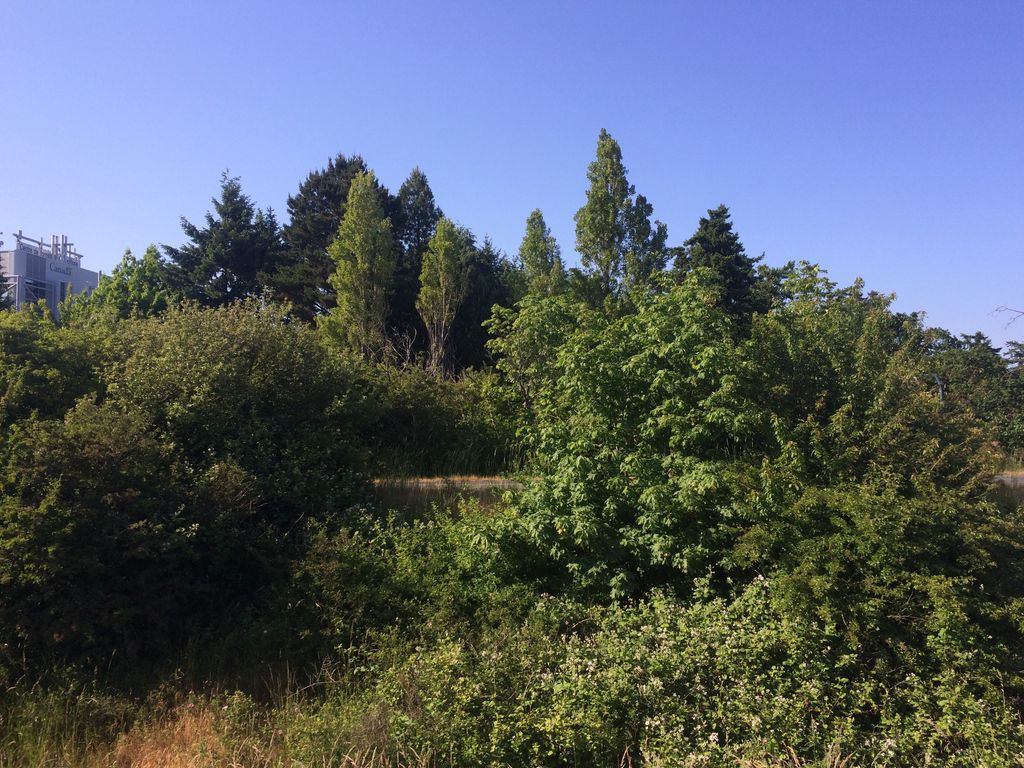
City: victoria